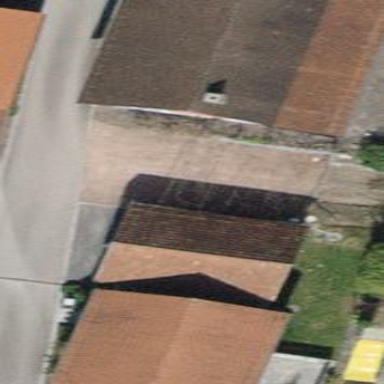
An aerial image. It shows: Semi-detached house with gabled roof.